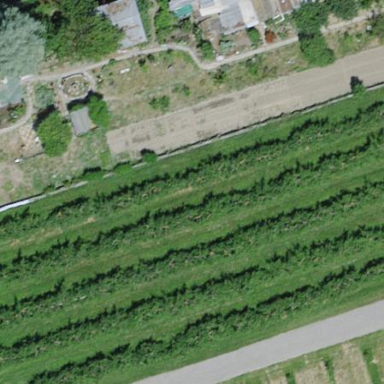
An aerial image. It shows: Orchard.